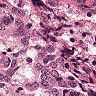
Metastatic tissue present: yes